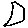
Label: moon